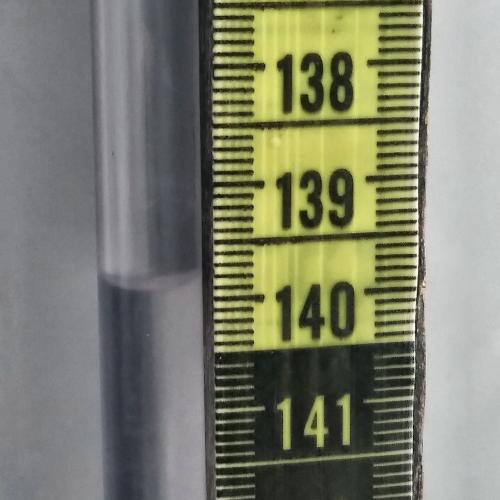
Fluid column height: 139.8 cm